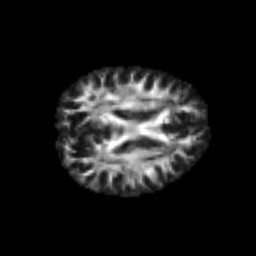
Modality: FA
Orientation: axial
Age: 25
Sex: male
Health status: healthy